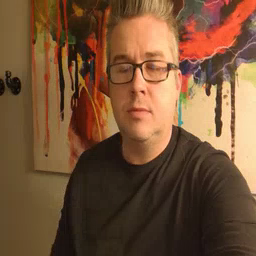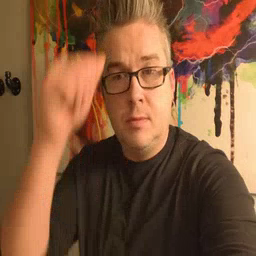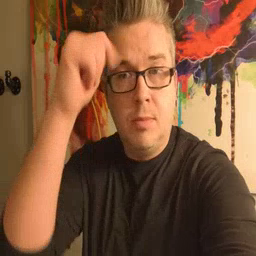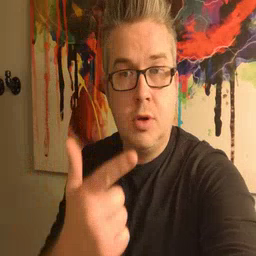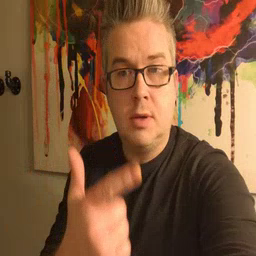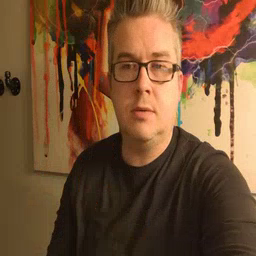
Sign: brother